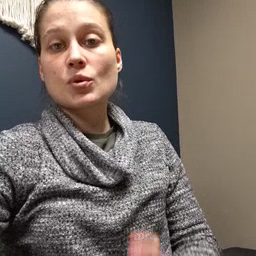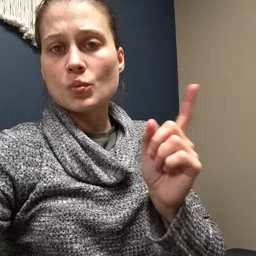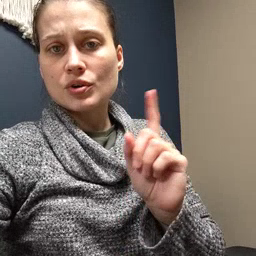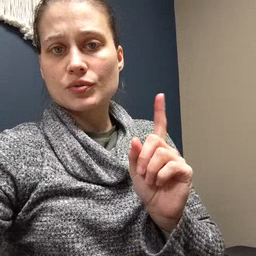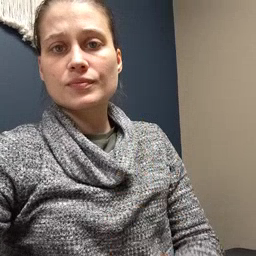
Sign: where